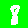
Digit: 8